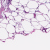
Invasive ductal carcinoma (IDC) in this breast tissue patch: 1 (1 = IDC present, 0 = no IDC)